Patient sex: M
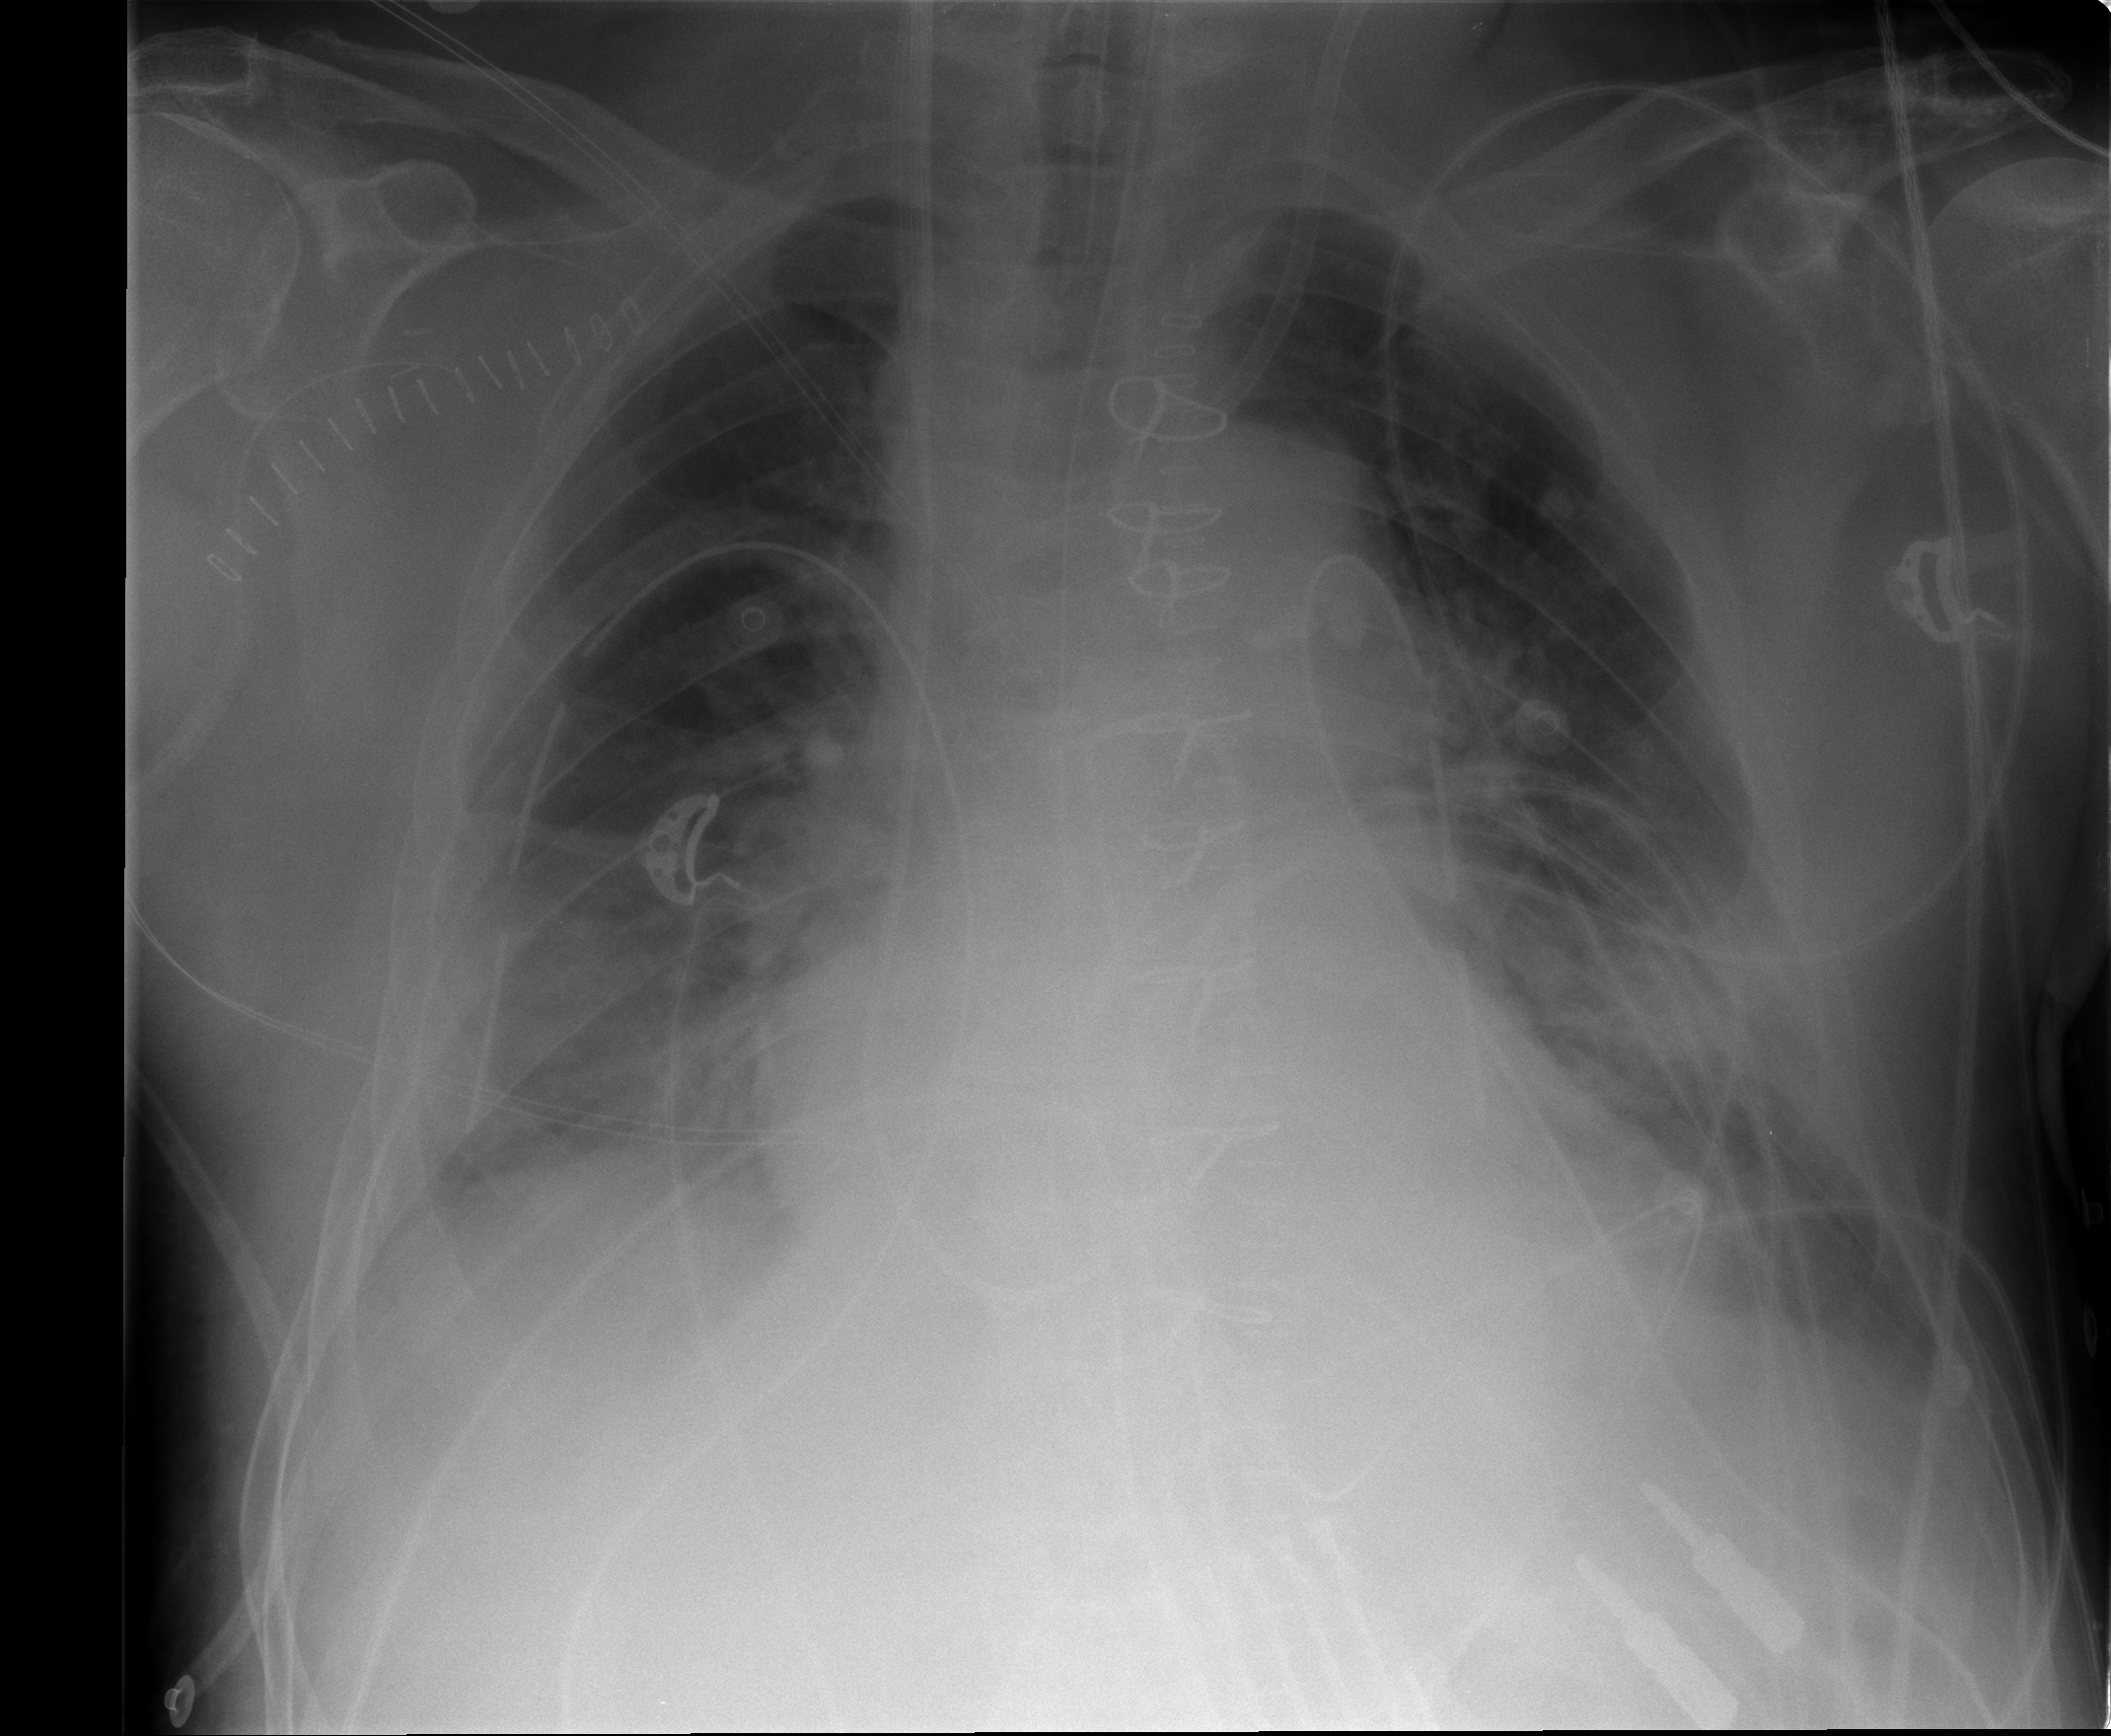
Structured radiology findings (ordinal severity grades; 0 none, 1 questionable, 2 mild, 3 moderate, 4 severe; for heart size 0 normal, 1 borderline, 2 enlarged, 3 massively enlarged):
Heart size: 2
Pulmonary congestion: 2
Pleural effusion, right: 2
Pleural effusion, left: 2
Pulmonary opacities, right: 2
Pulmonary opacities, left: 2
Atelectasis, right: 2
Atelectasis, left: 2